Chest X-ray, PA view. Patient: 47 years old, sex M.
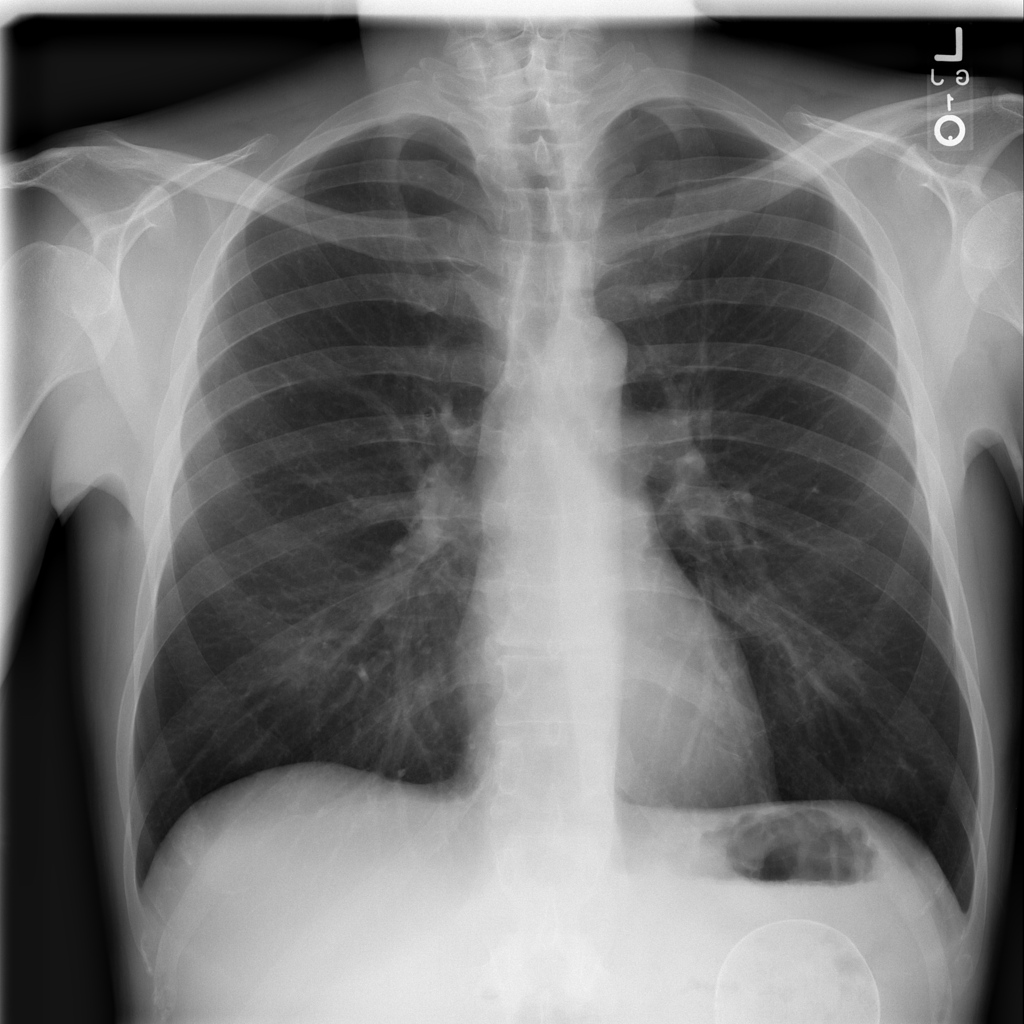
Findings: No Finding